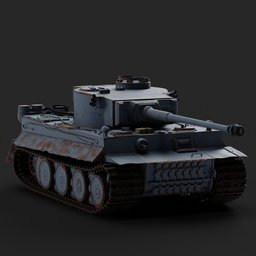
Label: mechanical